Question: I can't set these buttons horizontally. Any ideas? I am playing with this about 2 hours so I write here. Effect should be like image below, it isn't actually. Thank you for all responses, I appreciate it.

css
'''
.image{
float: right;
height: 680px;
}
blockquote {
background: url(http://www.studiopress.com/wp-content/uploads/bg-quote1.png) no-repeat;
color: #a5a4a4;
font-style: italic;
margin: 30px;
padding: 30px 30px 30px 50px;
}
/* Google Fonts */
@import url(http://fonts.googleapis.com/css?family=Open+Sans);
.link {
border-bottom: 2px dotted #55acee;
text-decoration: none;
color: #55acee;
transition: .3s;
-webkit-transition: .3s;
-moz-transition: .3s;
-o-transition: .3s;
}
.link:hover {
color: #2ecc71;
border-bottom: 2px dotted #2ecc71;
}
/* css for the shiny buttons */
.bb {
cursor: pointer;
margin: 10px;
border-radius: 5px;
text-decoration: none;
padding: 50px;
font-size: 22px;
transition: .3s;
-webkit-transition: .3s;
-moz-transition: .3s;
-o-transition: .3s;
display: inline-block;
}
.bb:hover {
cursor: url(http://cur.cursors-4u.net/symbols/sym-1/sym46.cur), auto;
}
.blue {
color: #55acee;
border: 2px #55acee solid;
}
.blue:hover {
background-color: #55acee;
color: #fff
}
.green {
color: #2ecc71;
border: 2px #2ecc71 solid;
}
.green:hover {
color: #fff;
background-color: #2ecc71;
}
.red {
color: #e74c3c;
border: 2px #e74c3c solid;
}
.red:hover {
color: #fff;
background-color: #e74c3c;
}
.purple {
color: #9b59b6;
border: 2px #9b59b6 solid;
}
.purple:hover {
color: #fff;
background-color: #9b59b6;
}
.orange {
color: #e67e22;
border: 2px #e67e22 solid;
}
.orange:hover {
color: #fff;
background-color: #e67e22;
}
.yellow {
color: #f1c40f;
border: 2px #f1c40f solid;
}
.yellow:hover {
color: #fff;
background-color: #f1c40f;
}
.buttons {
padding-top: 30px;
text-align: center;
}
</style>
'''
html
'''
<br><br><br><br>
<div class="container">
<div class="jumbotron">
<img class="image" src="../assets/media/img/laskaniemiecka.png">
<div class="blockq">
<blockquote> The blockquote element is a mechanism for marking up a block of text quoted from a person or another document or source. It may be just a few lines, or it may contain several paragraphs.</blockquote>
</div>
<div class="buttons" style="font-family: 'Open Sans', 'sans-serif';">
<div class="bb blue">Powtorki</div>
<div class="bb purple">Lekcje audio</div>
</div>
<br><br><br><br><br>
</div>
</div>
'''
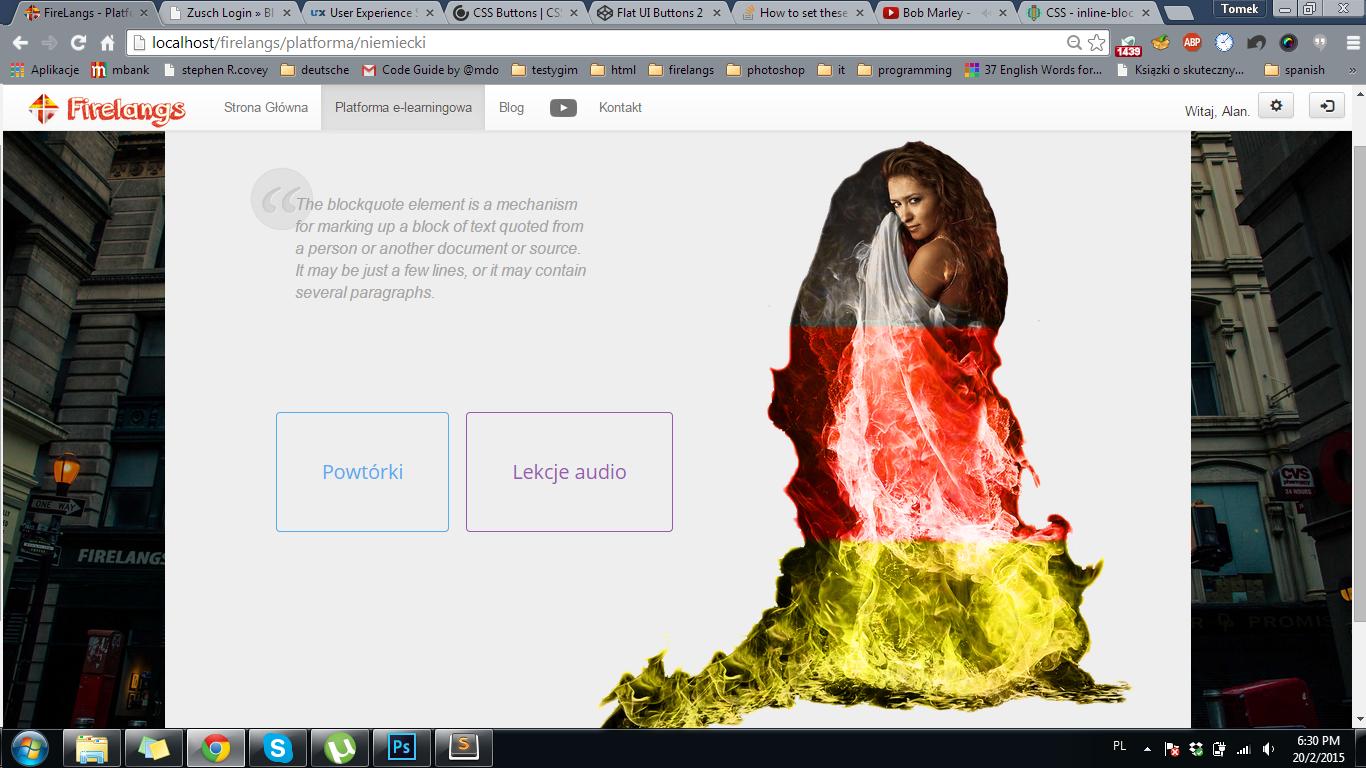
Answer: You can add this code:
'''
.buttons div {
display: inline-block;
/* height:80px;
padding: 0px 30px;
line-height:80px; */
}
'''